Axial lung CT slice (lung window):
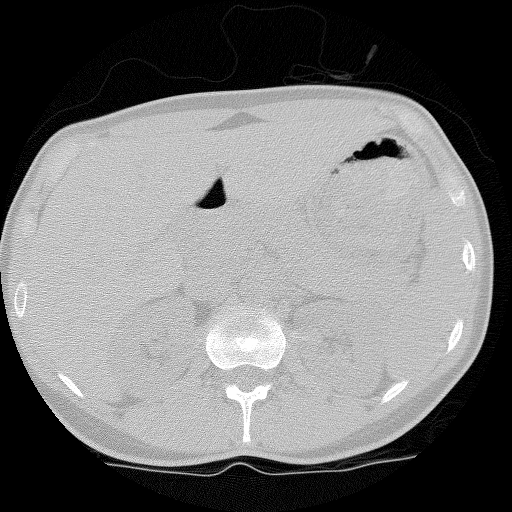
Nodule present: no